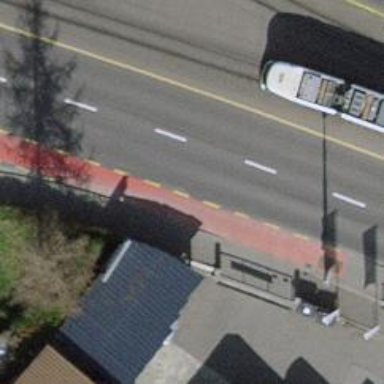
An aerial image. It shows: Road with traffic signals.